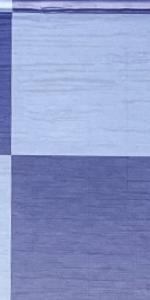
Label: Empty